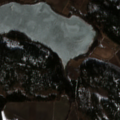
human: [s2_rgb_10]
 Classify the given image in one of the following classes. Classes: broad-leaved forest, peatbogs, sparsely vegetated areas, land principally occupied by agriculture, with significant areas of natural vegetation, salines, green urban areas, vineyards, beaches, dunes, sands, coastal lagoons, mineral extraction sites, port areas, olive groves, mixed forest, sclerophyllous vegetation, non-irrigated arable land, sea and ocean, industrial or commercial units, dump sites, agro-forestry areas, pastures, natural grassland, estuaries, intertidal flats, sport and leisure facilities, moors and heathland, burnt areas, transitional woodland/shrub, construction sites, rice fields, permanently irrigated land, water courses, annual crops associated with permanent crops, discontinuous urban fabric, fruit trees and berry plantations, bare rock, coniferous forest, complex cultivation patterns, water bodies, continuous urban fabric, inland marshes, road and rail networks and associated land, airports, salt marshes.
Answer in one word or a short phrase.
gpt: non-irrigated arable land, land principally occupied by agriculture, with significant areas of natural vegetation, coniferous forest, mixed forest, water bodies